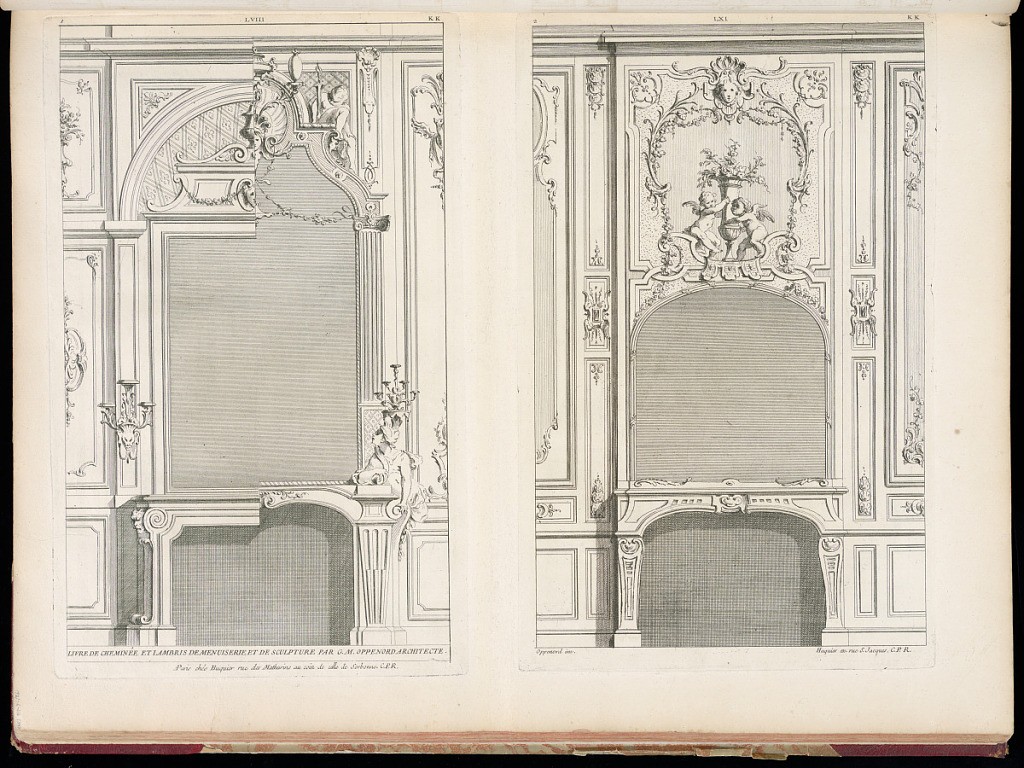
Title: Title Page
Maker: Gilles-Marie Oppenord, French, 1672–1742
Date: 1749-1761
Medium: Etching and engraving on laid paper
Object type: Bound print
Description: Page with two plates printed next to one another. The plate on the left is divided, with variations on the shape and motifs of the fireplace, mirror, and paneling. The chimneypieces of both plates are decorated with motifs including candelabra, rocaille ornamentation, vases, garlands, scrolls, terms, winged putti, mascarons, shells, and acanthus leaves. Both plates are numbered, and the plate on the right is signed.